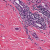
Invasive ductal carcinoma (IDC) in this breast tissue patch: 0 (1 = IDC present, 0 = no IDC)